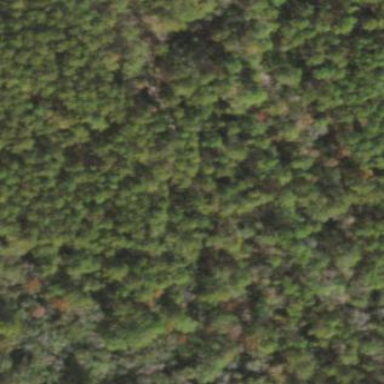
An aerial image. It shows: Mixed leaf woodland.